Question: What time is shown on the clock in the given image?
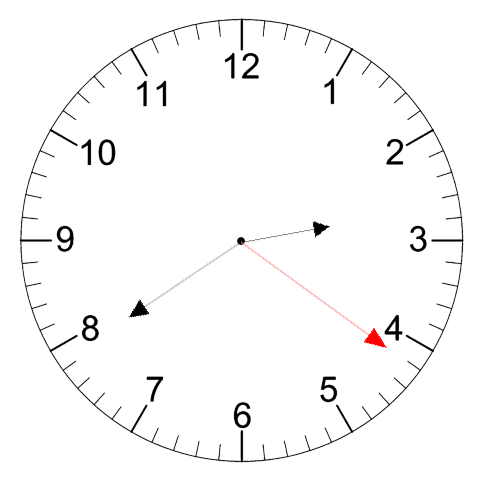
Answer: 02:39:21